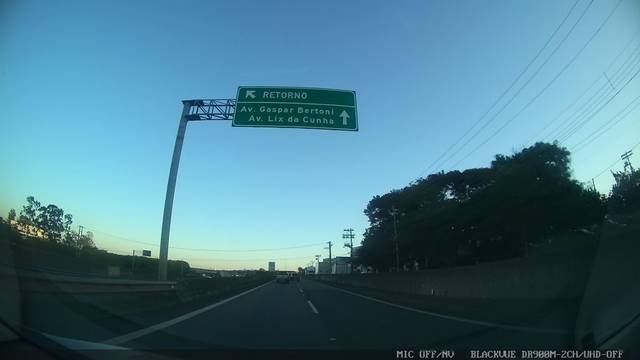
Region: Brazil
Coordinates: -22.912, -47.101